Question: So I'm trying to set a custom ExpandableListView indicator icon but it isn't working. I created an icon and saved it to drawable folder. Here are the icons:

This is the selector:
'''
<selector xmlns:android="http://schemas.android.com/apk/res/android">
<item android:drawable="@drawable/arrow_up" android:state_empty="true"/>
<item android:drawable="@drawable/arrow_down" android:state_activated="true"/>
</selector>
'''
ExpandableListView xml:
'''
<ExpandableListView
android:id="@+id/lvExp"
android:layout_width="match_parent"
android:layout_height="match_parent"
android:groupIndicator="@drawable/custom_arrow" />
'''
However, when I launch the app, there is not indicator at all. Any idea what I have done wrong?
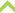
Answer: this should do the trick
'''
<selector xmlns:android="http://schemas.android.com/apk/res/android">
<item android:state_expanded="true" android:drawable="@drawable/arrow_up" />
<item android:drawable="@drawable/arrow_down" />
</selector>
'''
you wanted the 'state_expanded' for when the row gets expanded and then any other state besides expanded is just the normal down arrow. You should however handle the 'state_empty' when there is nothing to expand to